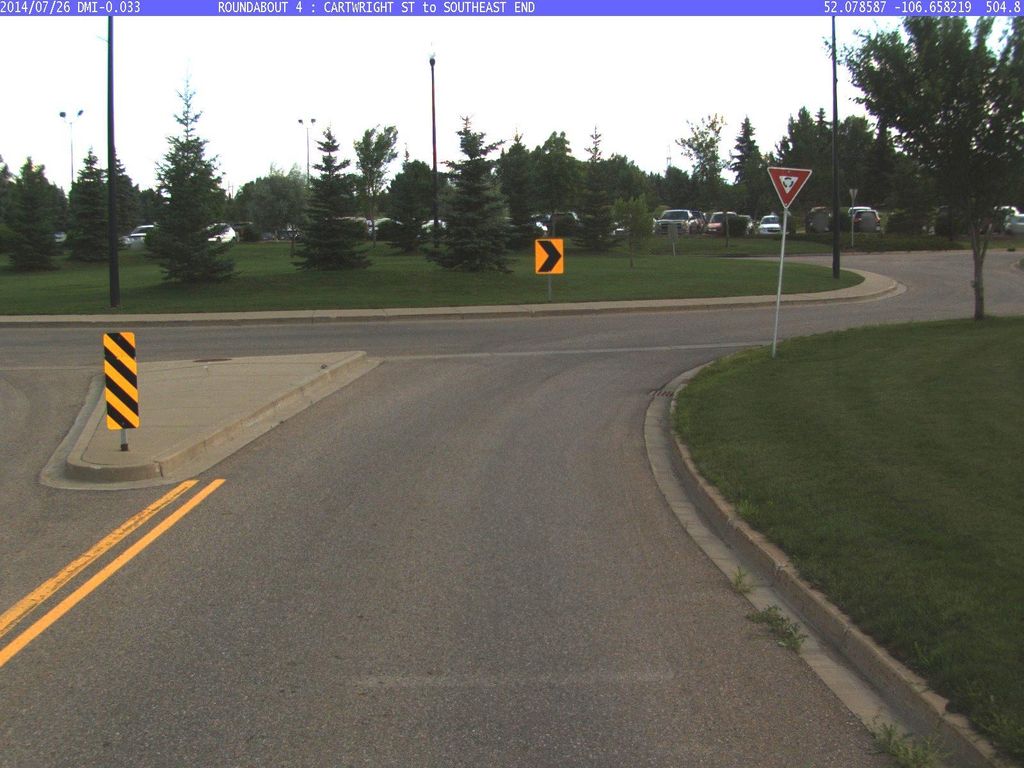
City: saskatoon